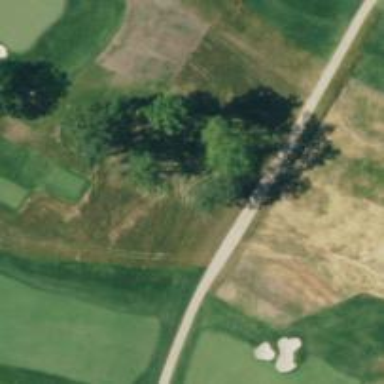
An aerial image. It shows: Service road used as golf cart path.